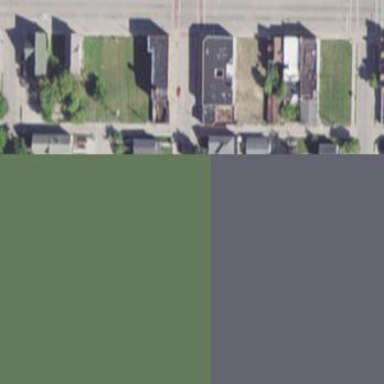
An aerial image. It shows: Sidewalk.